Echo time (TE): 2.2 ms
Repetition time (TR): 4.4 ms
Flip angle: 110 degrees
Bandwidth: 725 Hz
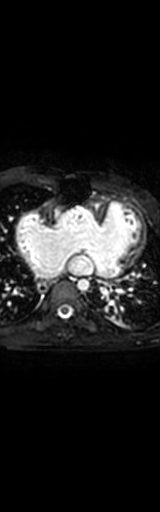
Patient age (years): 5
Disease severity: severe
Diagnoses: ASD|CMRArtifactAO|DORV|Dextrocardia|Fontan|Glenn|InvertedVentricles|LeftCentralIVC|VSD
Cardiac structures present: LV (left ventricle), RV (right ventricle), LA (left atrium), RA (right atrium), AO (aorta), PA (pulmonary artery), SVC (superior vena cava), IVC (inferior vena cava)